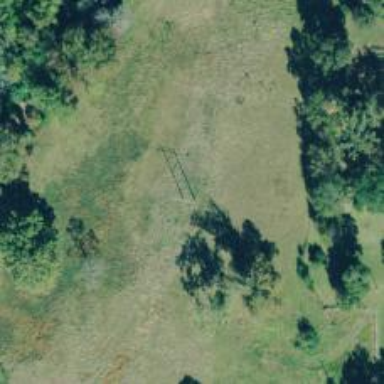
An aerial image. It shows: H-frame designed tower for power lines.